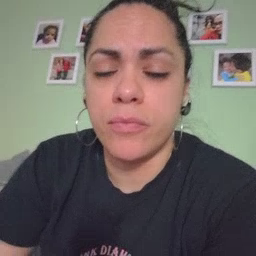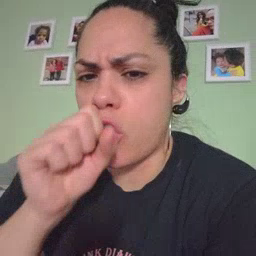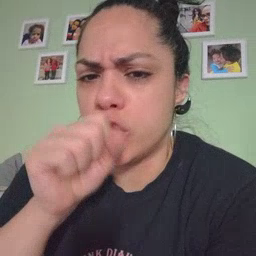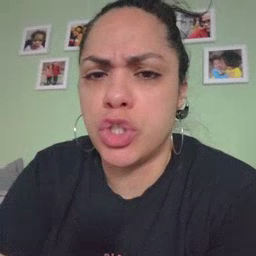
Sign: orange